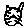
Label: cat